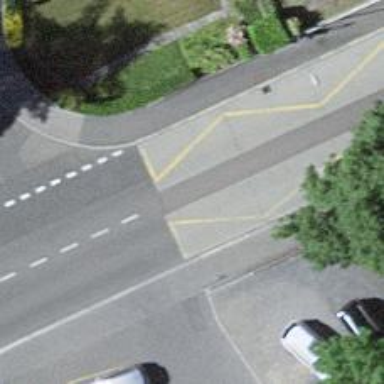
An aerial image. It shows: Residential road with asphalt surface. Both sidewalks also have asphalt surface.